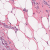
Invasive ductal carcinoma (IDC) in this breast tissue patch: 1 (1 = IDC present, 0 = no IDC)